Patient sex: M
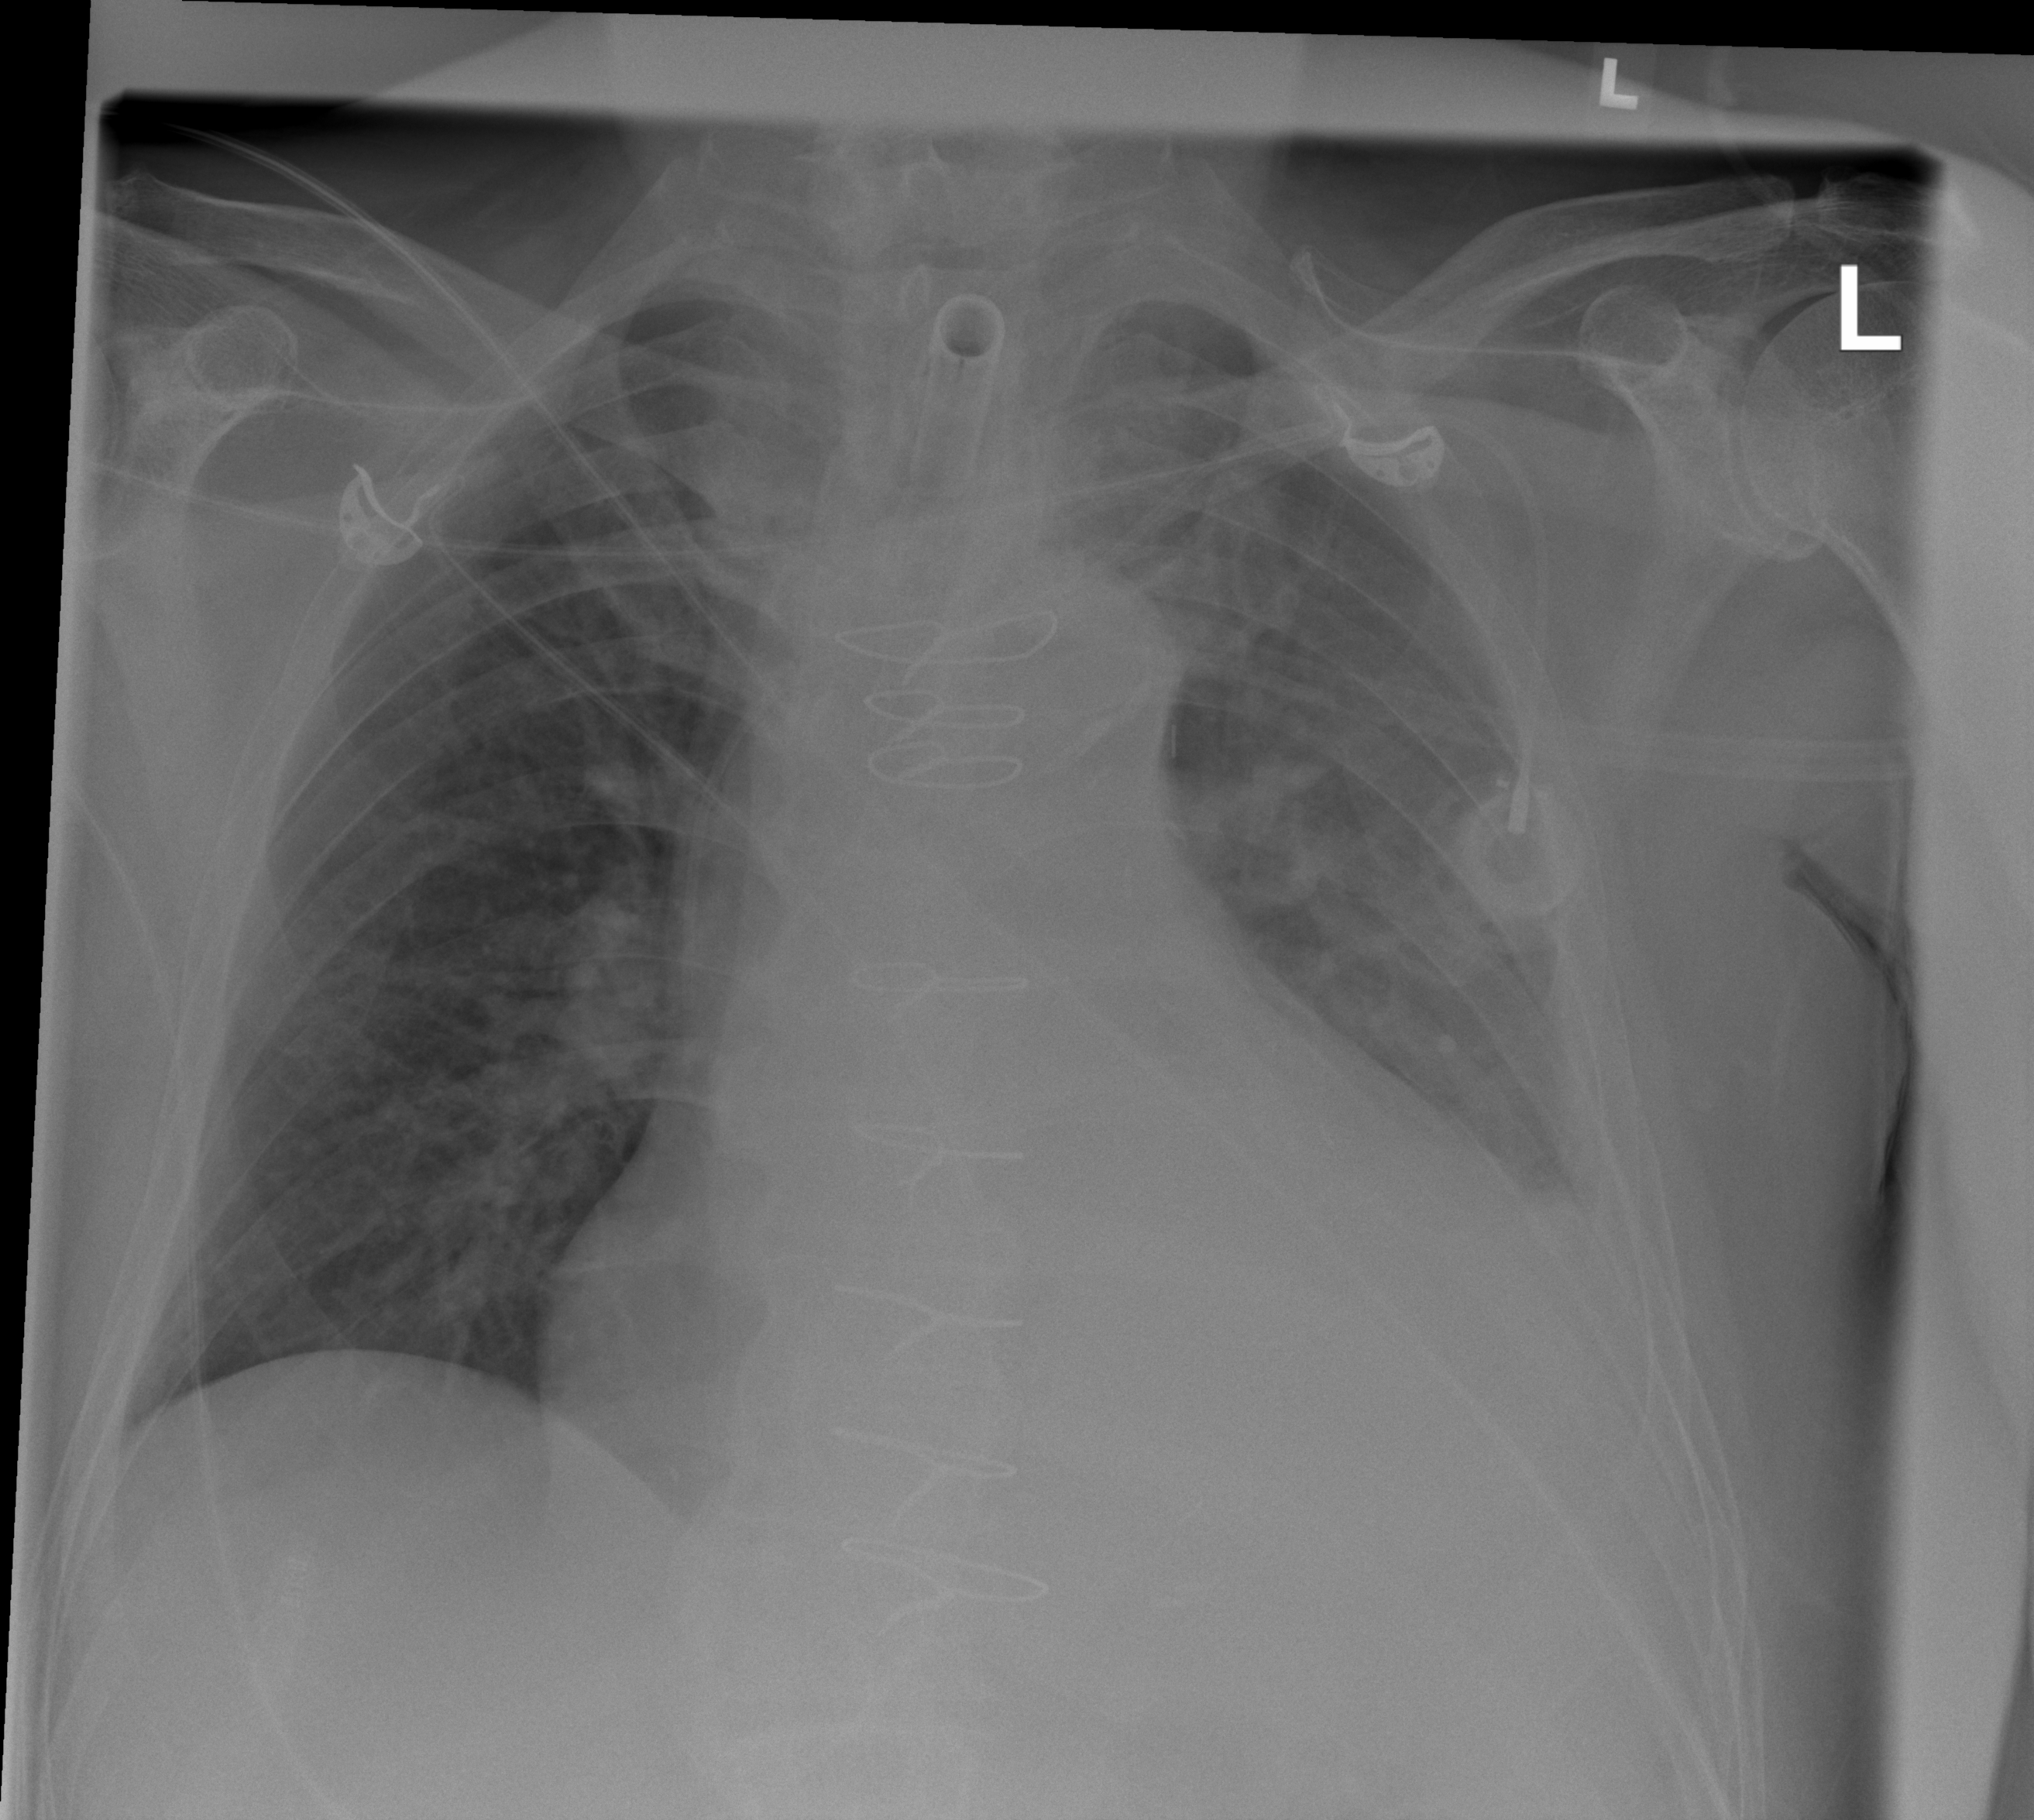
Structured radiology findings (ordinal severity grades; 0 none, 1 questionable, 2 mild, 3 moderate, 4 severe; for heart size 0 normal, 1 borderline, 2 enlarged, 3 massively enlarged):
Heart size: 2
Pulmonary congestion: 2
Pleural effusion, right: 0
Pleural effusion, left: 2
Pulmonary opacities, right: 2
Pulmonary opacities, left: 2
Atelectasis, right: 0
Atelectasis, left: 2